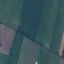
Land use / land cover class: AnnualCrop